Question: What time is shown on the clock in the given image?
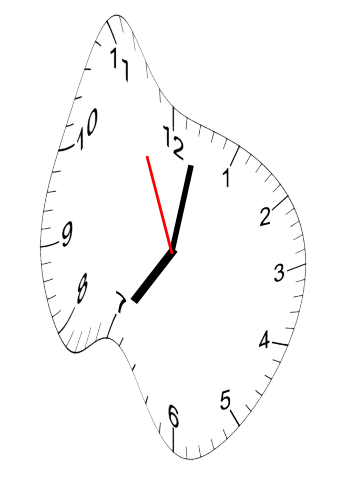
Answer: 07:01:56